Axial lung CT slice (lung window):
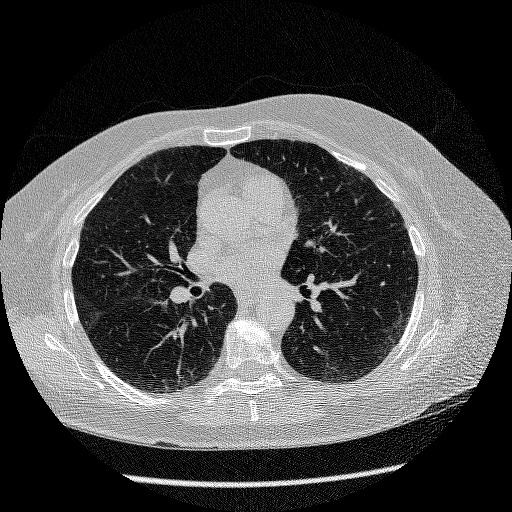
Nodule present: no